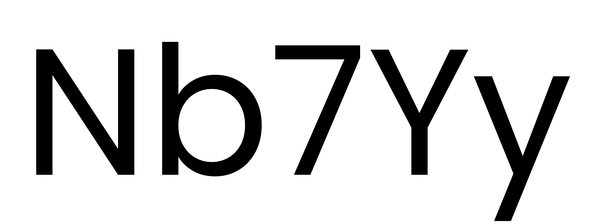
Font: Poppins-Regular